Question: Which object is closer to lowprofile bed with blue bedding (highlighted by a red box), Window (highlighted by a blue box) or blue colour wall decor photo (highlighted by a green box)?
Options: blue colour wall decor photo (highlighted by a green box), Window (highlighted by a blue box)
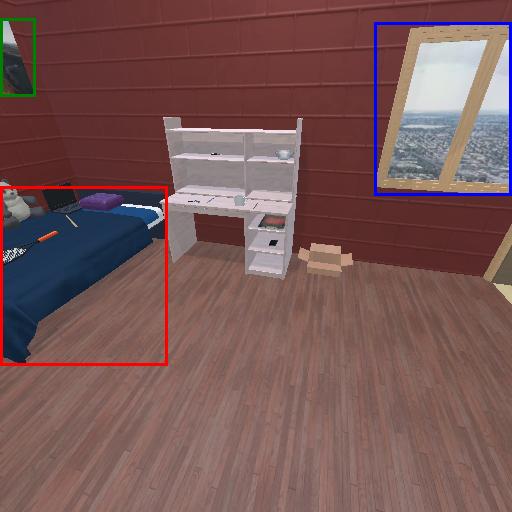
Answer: blue colour wall decor photo (highlighted by a green box)